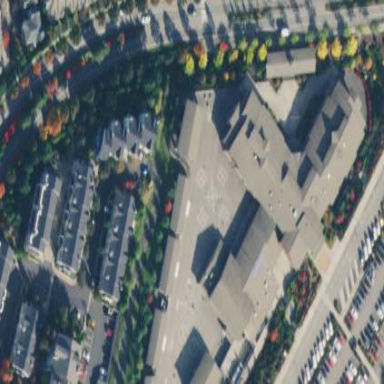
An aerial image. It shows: School building.